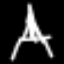
Label: The Eiffel Tower